Question:
I'm using this kind of button. How to align that to other buttons (G+, Twitter, etc) vertically?
Because 'vertical-align: top' doesn't align correctly for this kind of box count.
'''
<div class=fb-like data-layout=box_count></div>
<a class=twitter-share-button href=//twitter.com/share data-count=vertical data-dnt=true>Tweet</a>
<div class=g-plusone data-size=tall></div>
'''
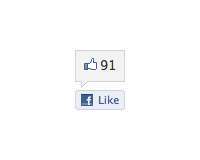
Answer: '''
.fb-like{
position:relative;
top:-20px; //adjust to your needs
}
'''
'vertical-align' works for 'inline' and 'inline-block' elements I guess, you should put this style on the parent element not on '.fb-like'